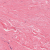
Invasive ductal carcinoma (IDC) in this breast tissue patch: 0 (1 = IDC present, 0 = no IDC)